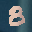
Label: 8